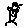
Label: smiley face